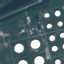
Label: Industrial